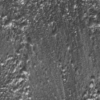
Label: not_dusty